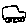
Label: car